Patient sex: M
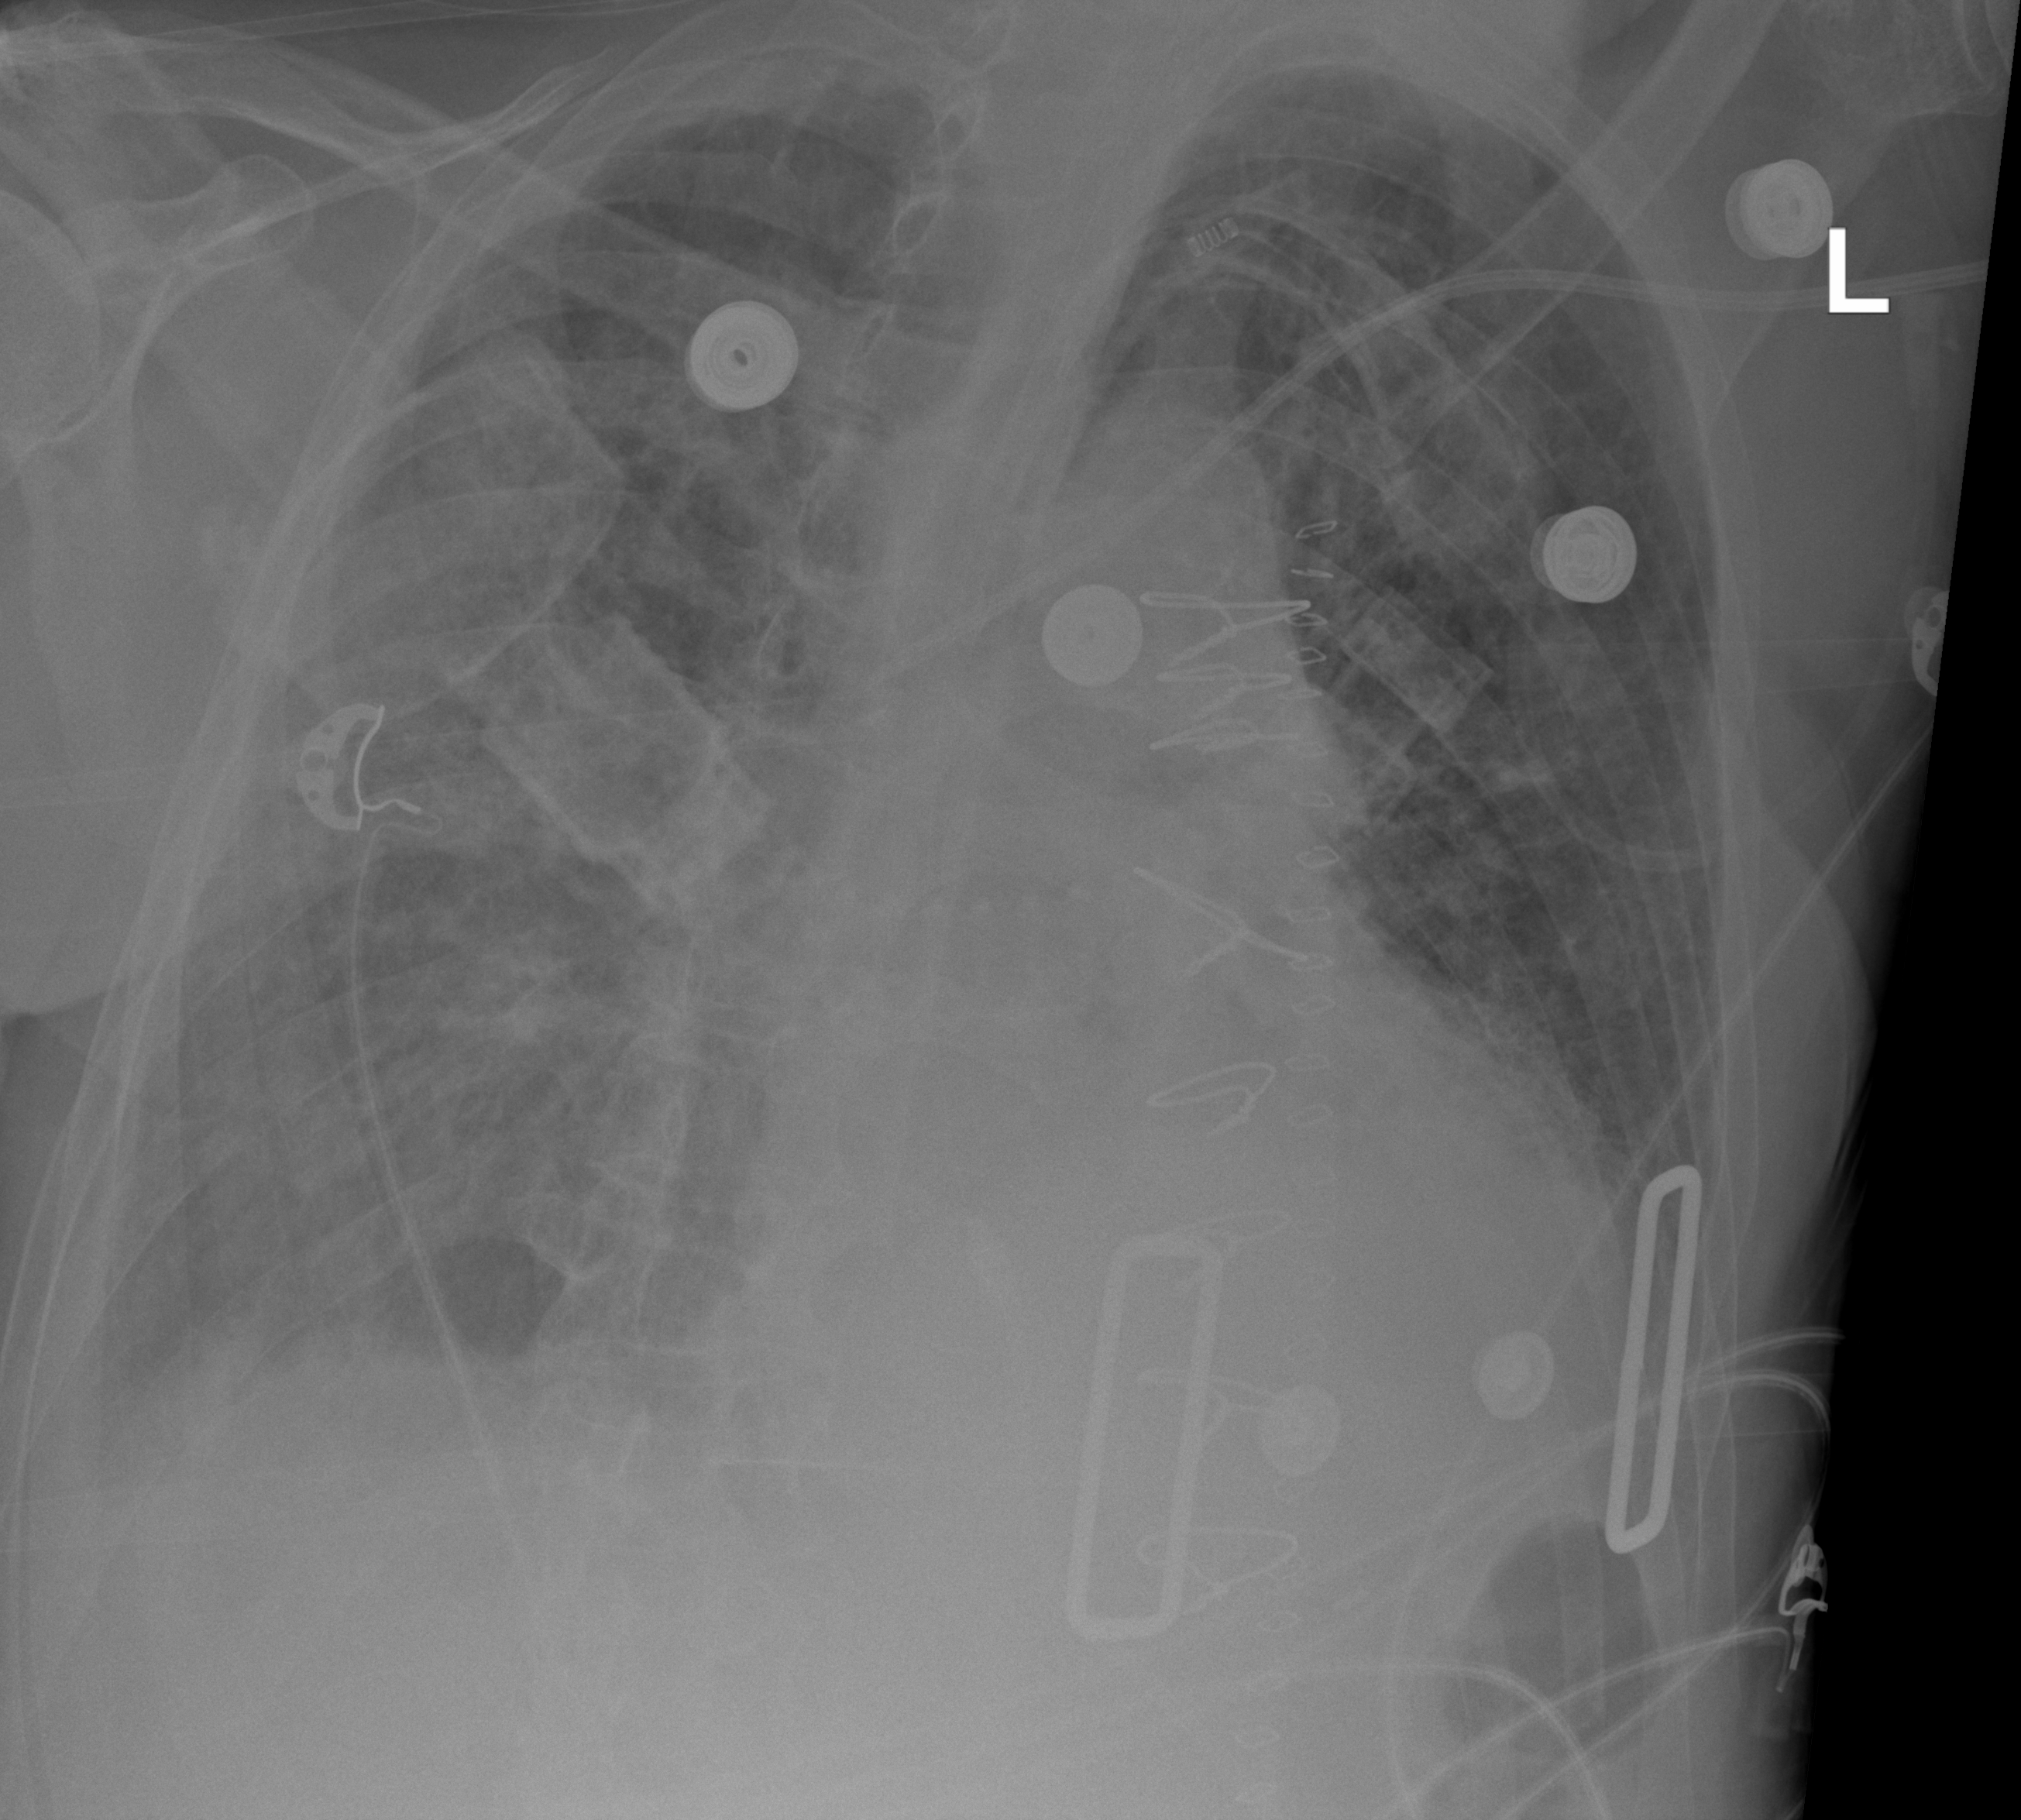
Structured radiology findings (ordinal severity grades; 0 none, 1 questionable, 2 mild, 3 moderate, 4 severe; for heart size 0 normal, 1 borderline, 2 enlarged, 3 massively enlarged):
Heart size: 2
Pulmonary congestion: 2
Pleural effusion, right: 2
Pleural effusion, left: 0
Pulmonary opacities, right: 2
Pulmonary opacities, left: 1
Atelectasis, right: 2
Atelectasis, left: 2